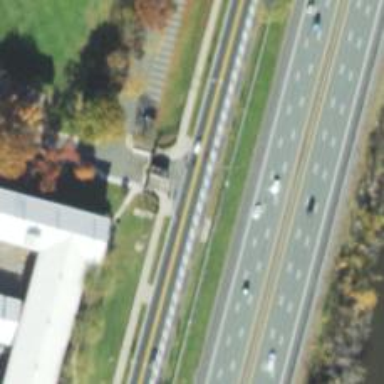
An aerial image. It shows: Primary highway with sidewalk on the left side.